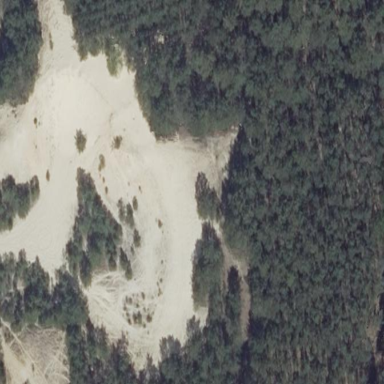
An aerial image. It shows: Natural area covered with sand.